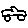
Label: car